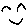
Label: smiley face